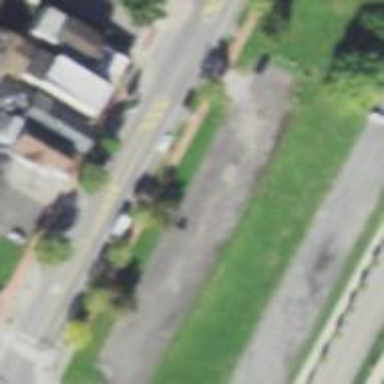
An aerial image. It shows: Parking area with unpaved surface.